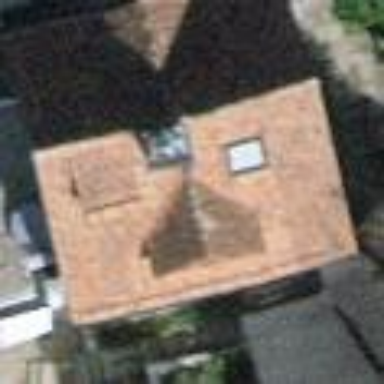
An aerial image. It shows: The roof of the building is gabled in shape.